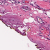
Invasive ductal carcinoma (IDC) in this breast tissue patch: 0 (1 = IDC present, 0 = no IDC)